Group 1:
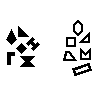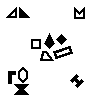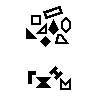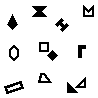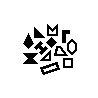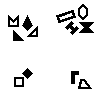
Group 2:
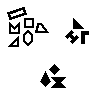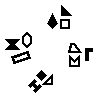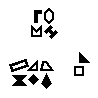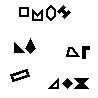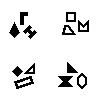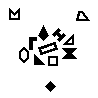
Rule separating the two groups: Shapes are sorted according to a simple rule that uniquely determines where everything goes vs. shapes are sorted according to some other rule (or lack thereof).
Author: Leo Crabbe